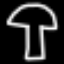
Label: mushroom